Interaction volume radius: 5 \u00c5
Interaction volume height: 10 \u00c5
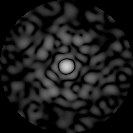
Disorder parameter: 0.8535